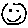
Label: smiley face